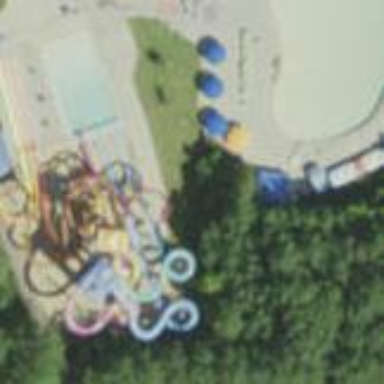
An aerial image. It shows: Tourism attraction featuring water slide.